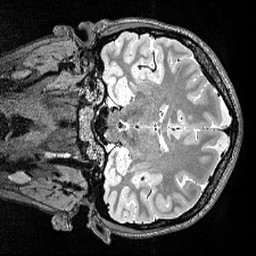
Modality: T2w
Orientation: coronal
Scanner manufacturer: siemens
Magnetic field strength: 3 T
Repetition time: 3.2 s
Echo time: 0.566 s